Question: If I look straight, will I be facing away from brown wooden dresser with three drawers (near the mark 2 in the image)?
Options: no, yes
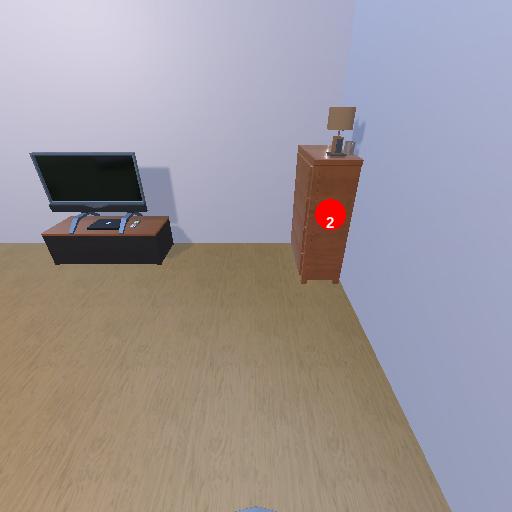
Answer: no